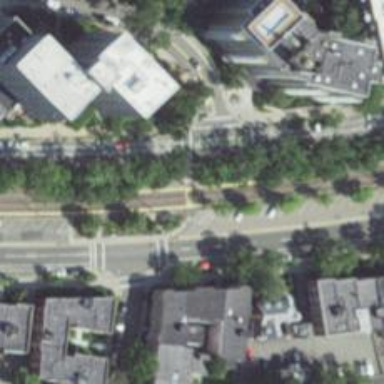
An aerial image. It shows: Railway crossing.